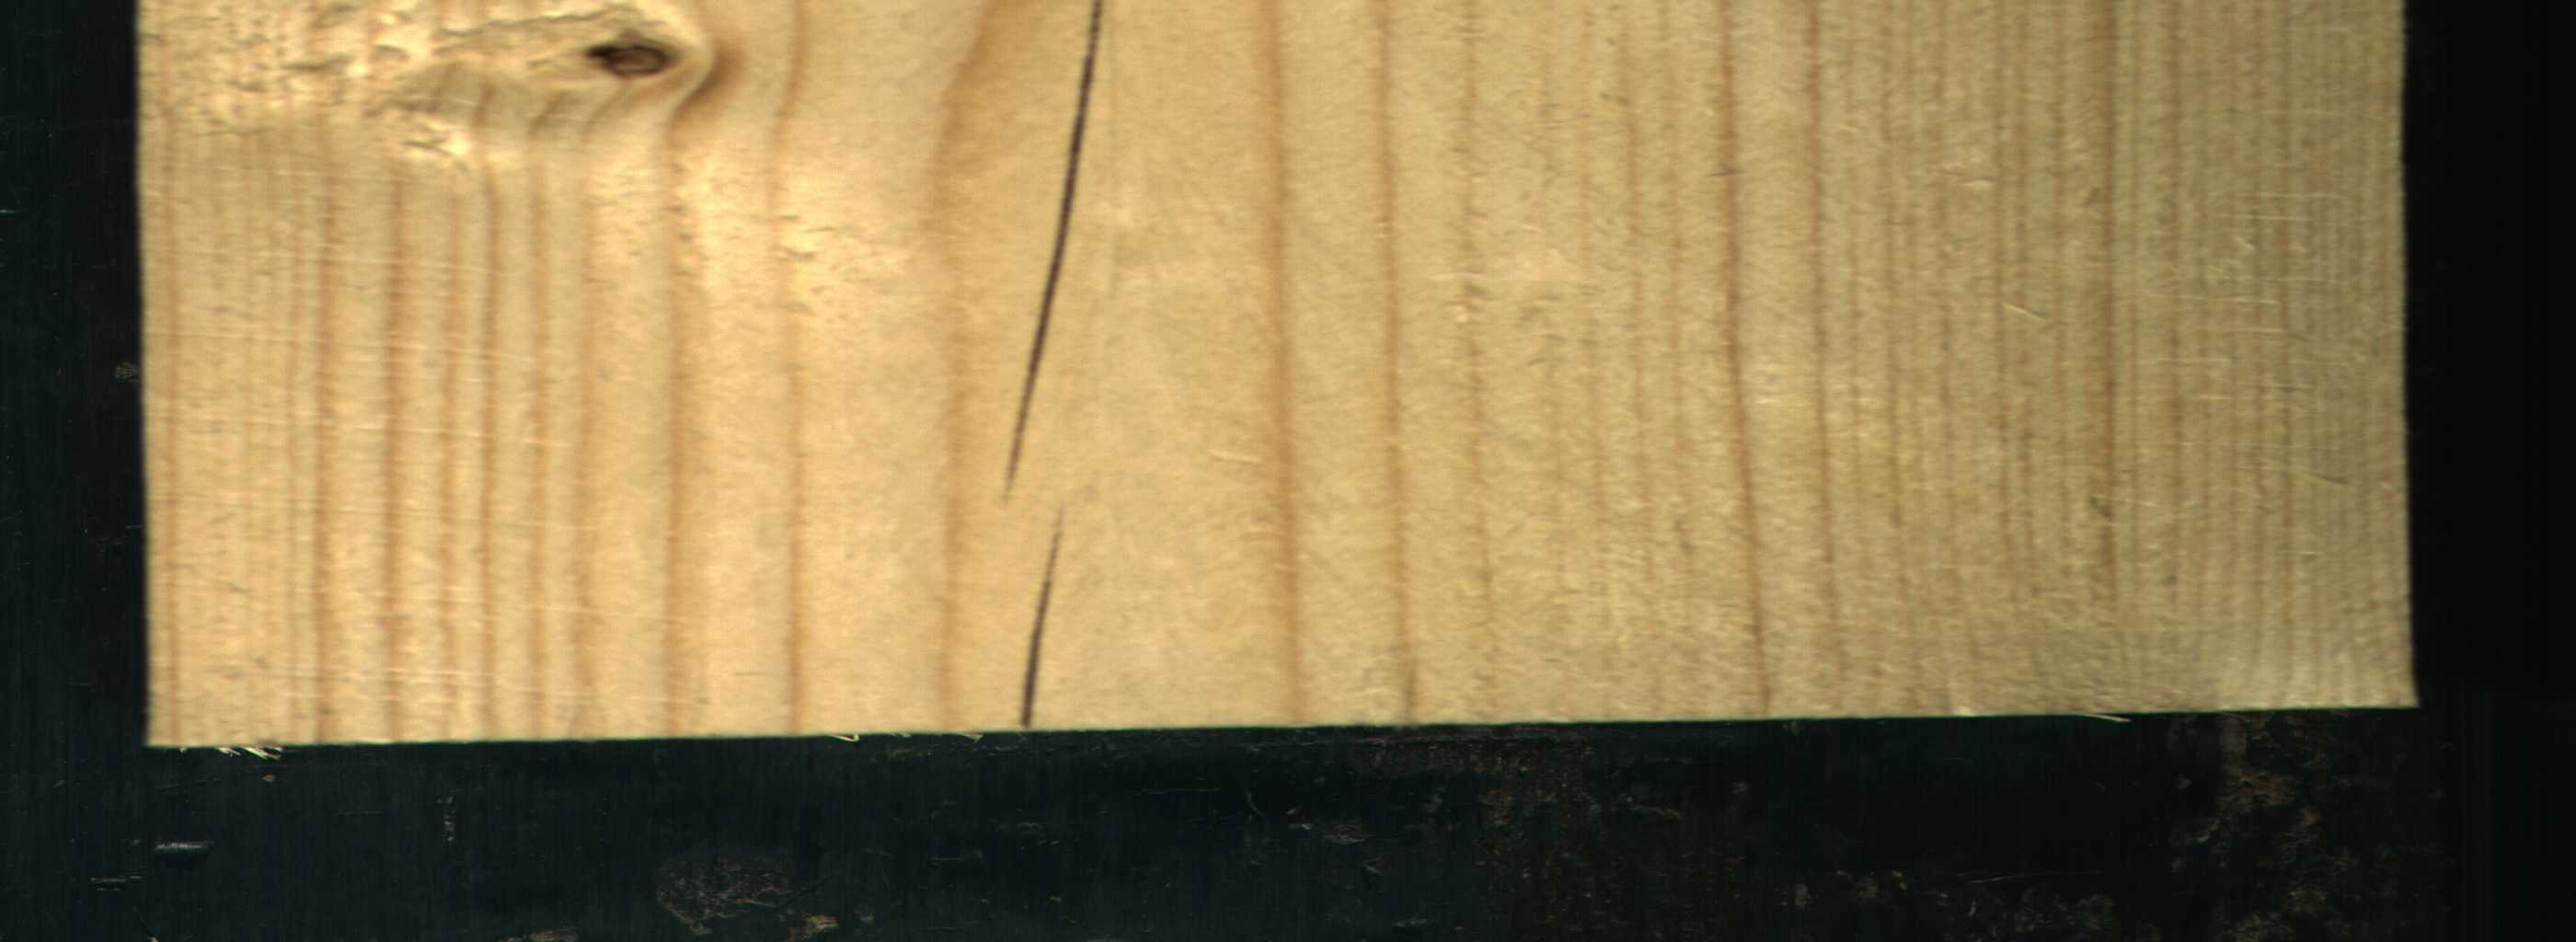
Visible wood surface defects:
Crack
Crack
Live_Knot